Question: Then trying to install Windows Phone 8 SDK I get a freeze on startup window like this:

And one of my CPU cores is loaded to 100%, the installer freezes. The install log have <URL> after it freezes.
Any hints? I'm running Windows 8.1 Pro x64 on Intel Core 2 Quad processor (no SLAT).
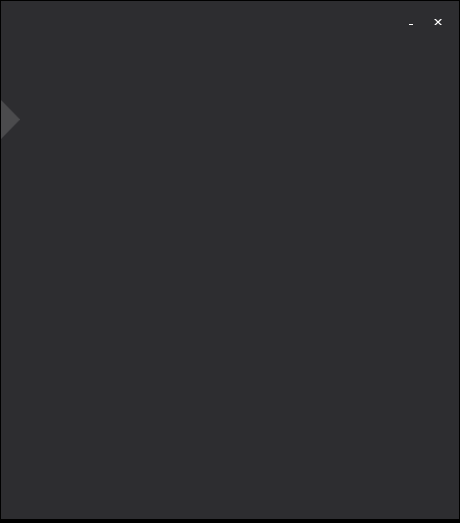
Answer: After some investigation (thanks goes to Sysinternals Process Explorer), I've found that hang occurs in 'wpfgfx_v0300.dll' module, which is, IIRC, a part of .NET Framework 3.0. So I went to "Programs and Components", then "Turn On/Off Windows Components" and turned off '.NET Framework 3.5 (includes .NET 2.0 and 3.0)' component. Reboot and voila, installer runs perfectly!